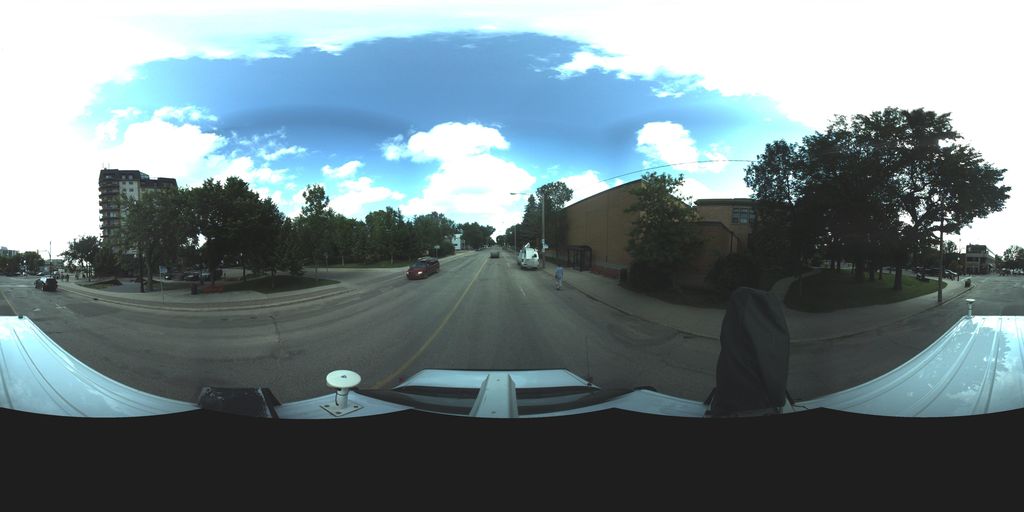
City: saskatoon